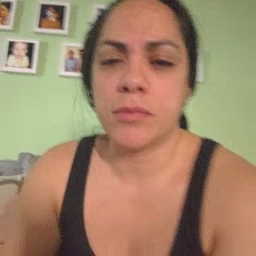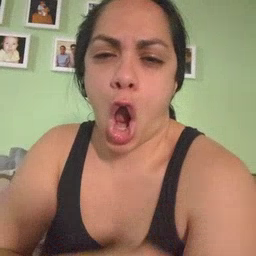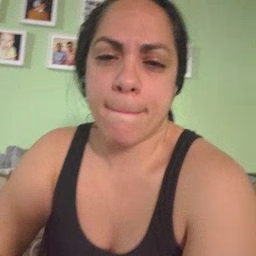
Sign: arm